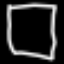
Label: square